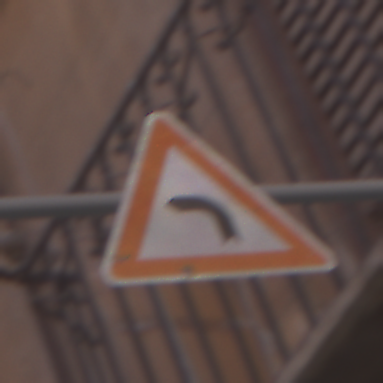
Verkehrszeichen: KurveLinks
Umgebung: Outdoor, Urban
Tageszeit: MorningAfternoon
Wetter: Clear
Licht: Natural
Jahreszeit: NotSpecified
Kontrast: MediumContrast